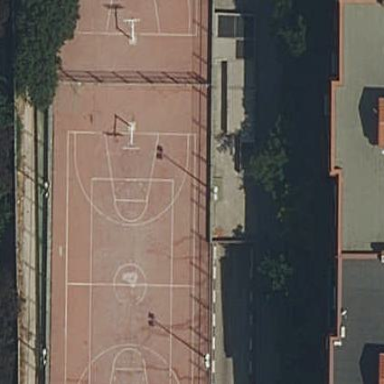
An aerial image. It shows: Sports centre for basketball activities.